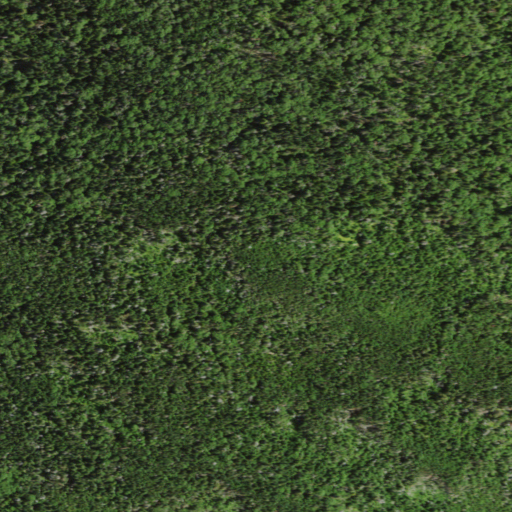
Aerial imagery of mountain in New York named Howard Mountain containing only evergreen forest